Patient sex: F
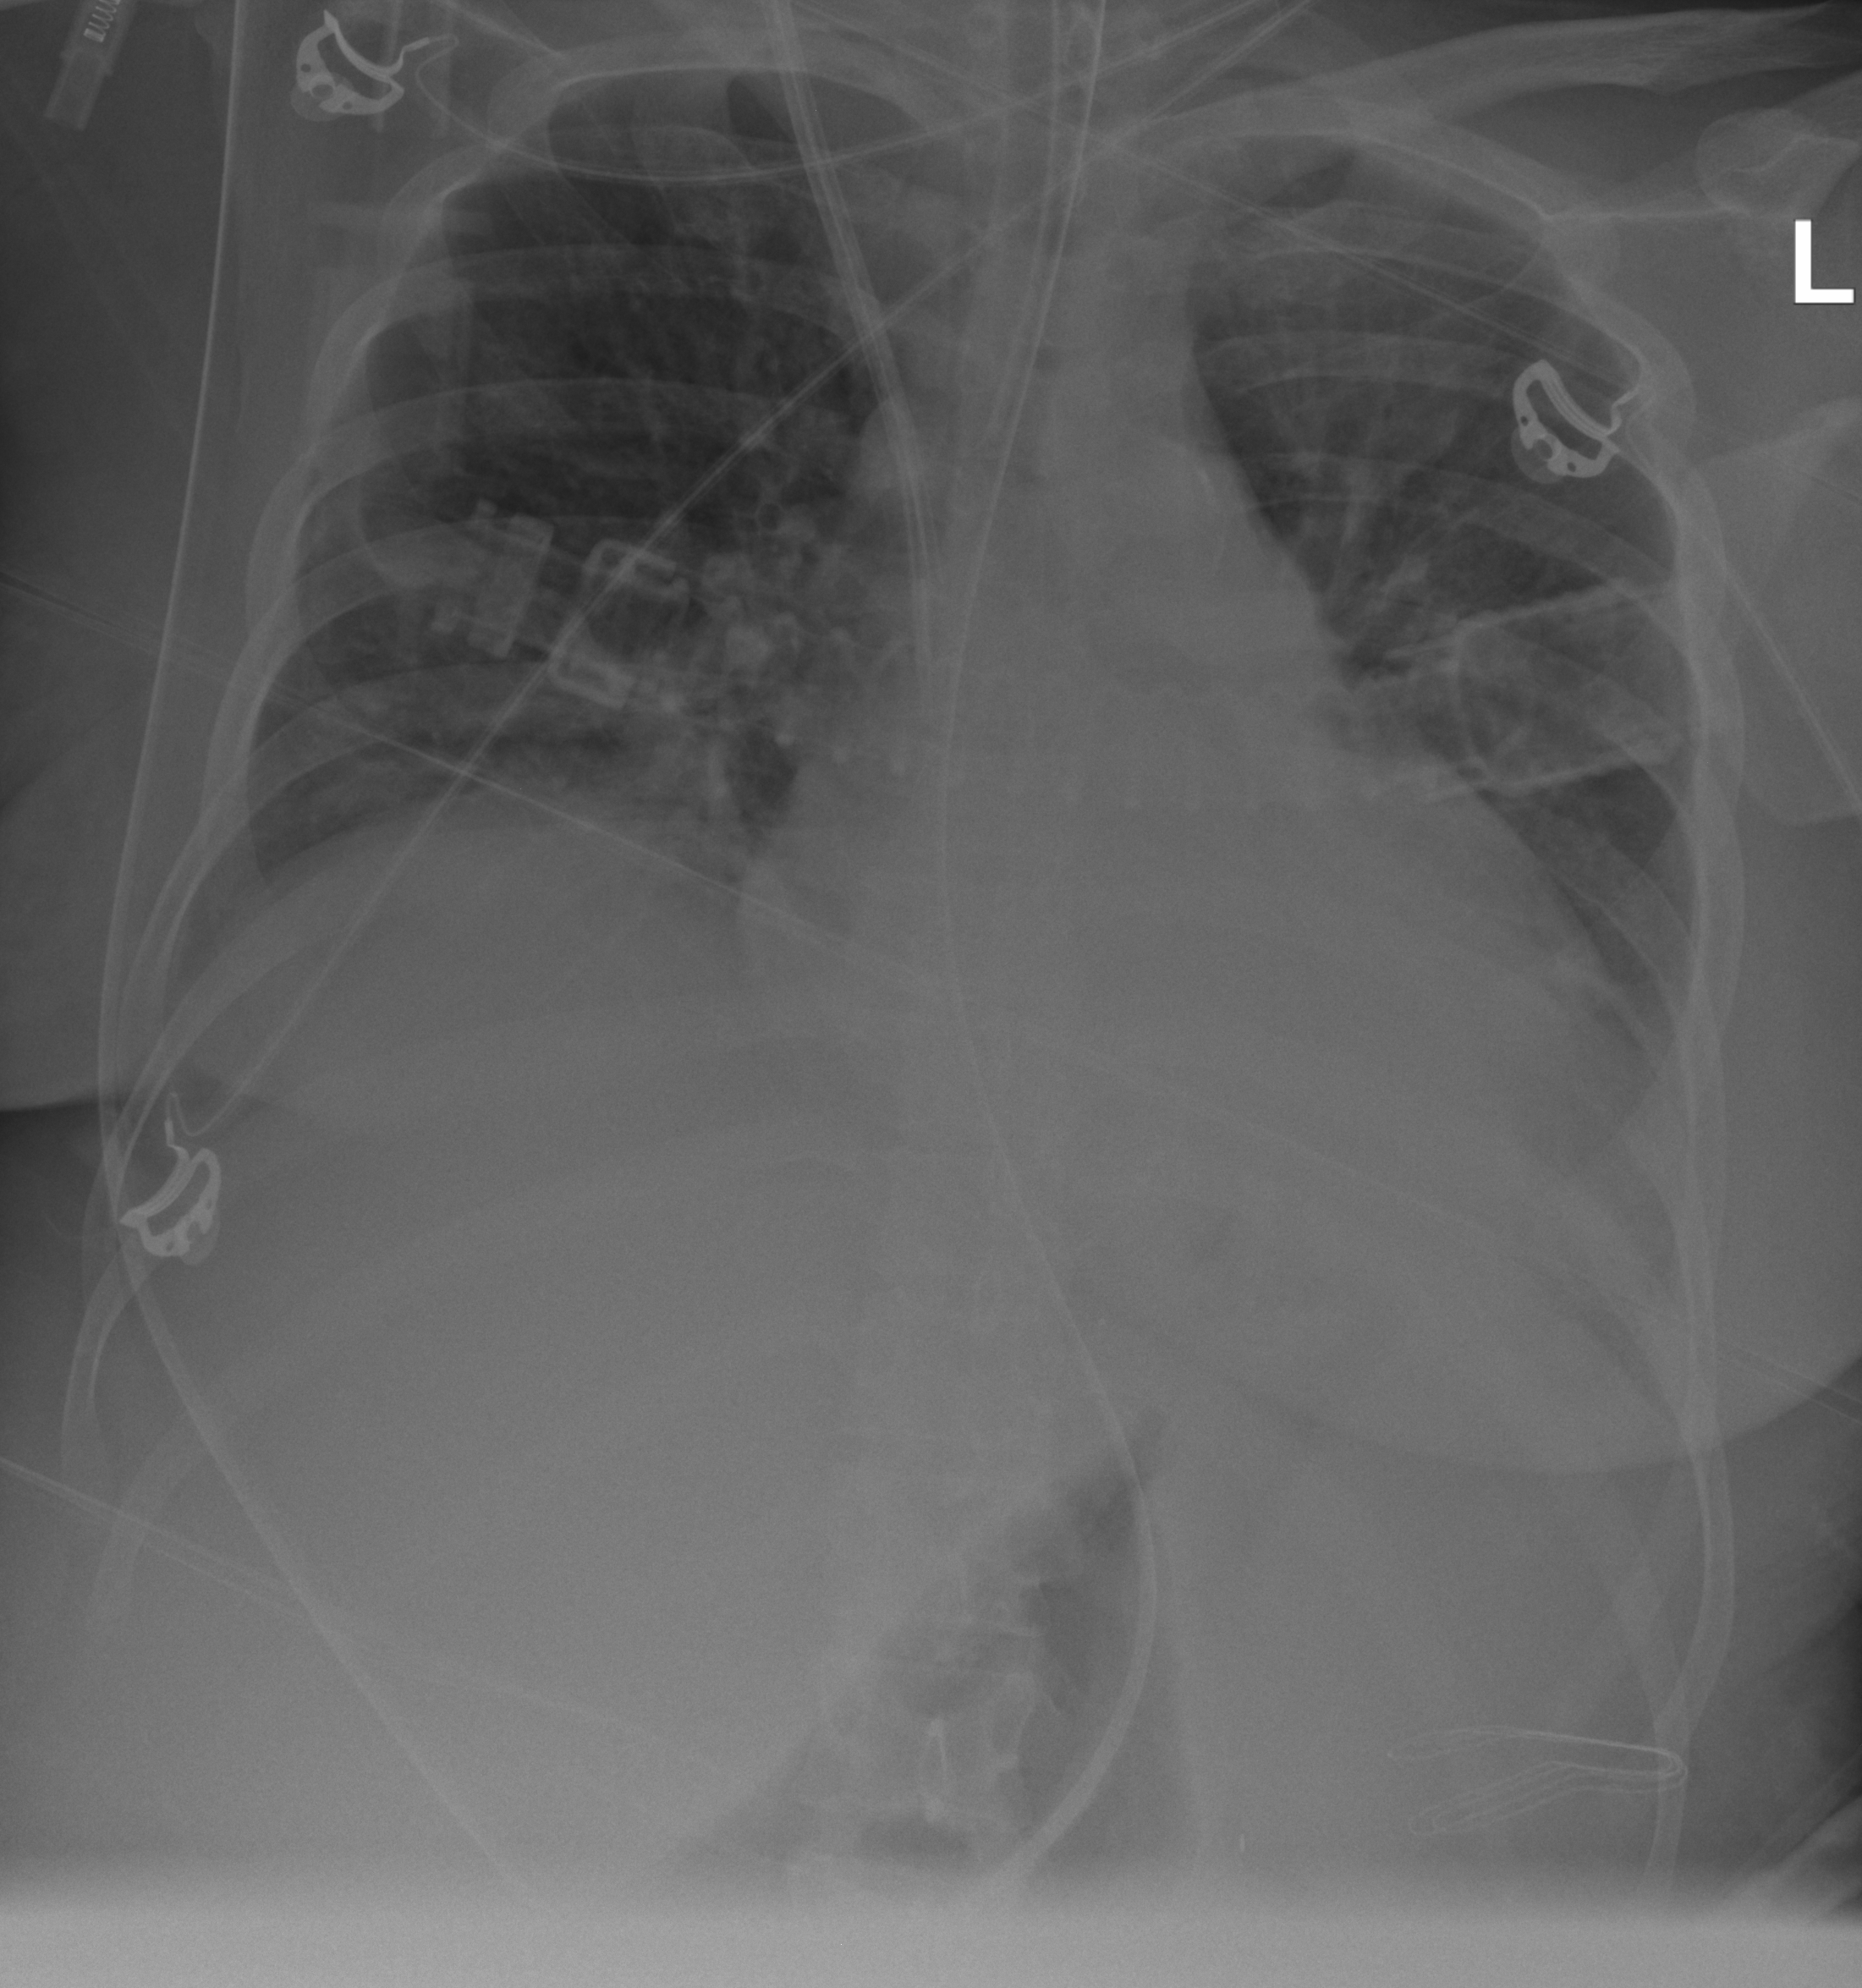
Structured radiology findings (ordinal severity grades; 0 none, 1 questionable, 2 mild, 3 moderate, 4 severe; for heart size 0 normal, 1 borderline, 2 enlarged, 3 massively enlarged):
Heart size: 1
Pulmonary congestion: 2
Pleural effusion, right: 1
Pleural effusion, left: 2
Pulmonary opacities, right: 0
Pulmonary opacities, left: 0
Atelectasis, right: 2
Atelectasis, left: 2